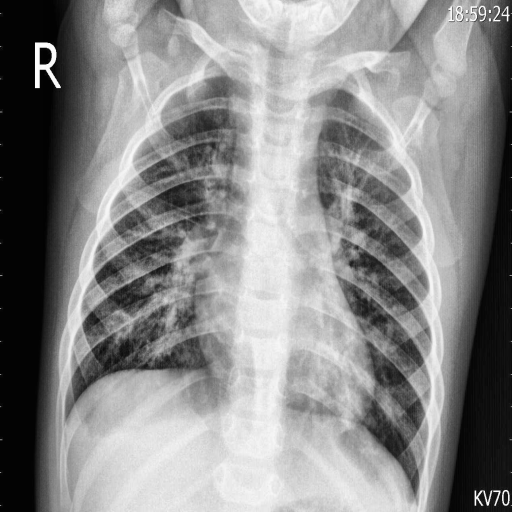
Finding: PNEUMONIA